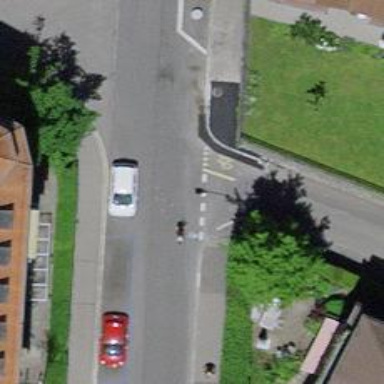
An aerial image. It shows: Kerb serving as barrier.